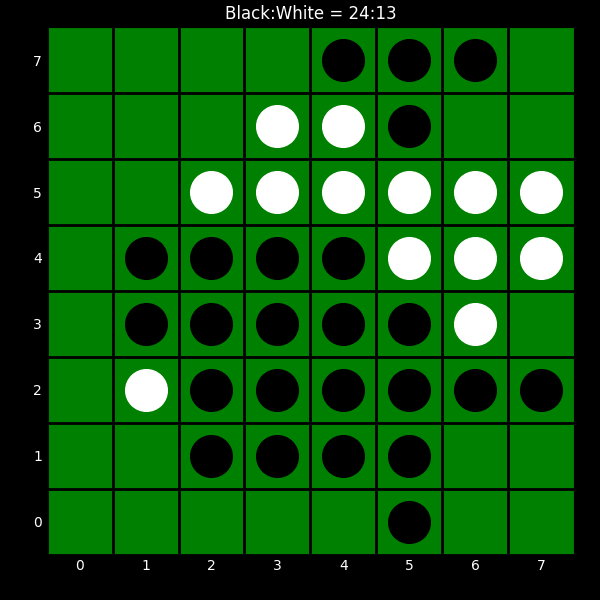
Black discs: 24
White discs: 13